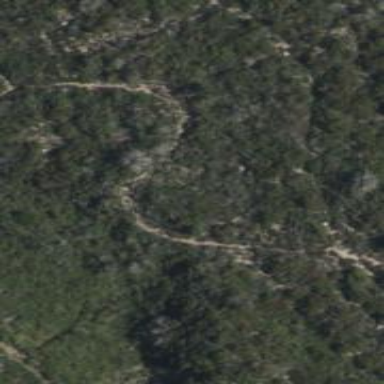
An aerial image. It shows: Path.